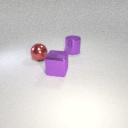
large red metal sphere in front of large purple metal cylinder